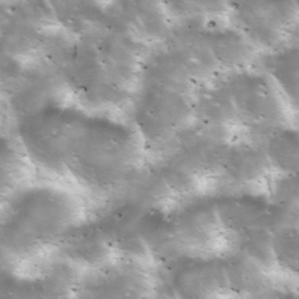
Label: non_frost